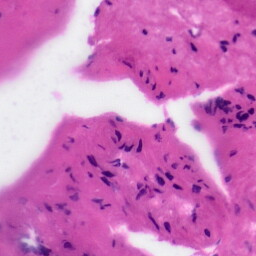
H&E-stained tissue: Tonsil